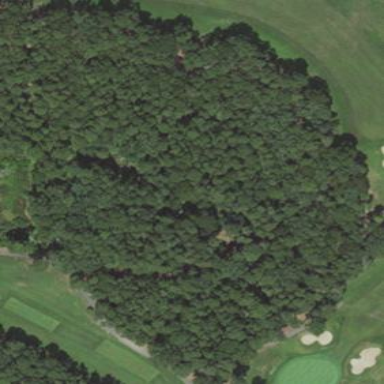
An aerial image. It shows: Scenic golf fairway.